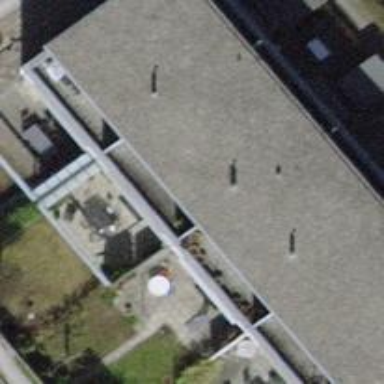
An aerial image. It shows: Building with flat roof.